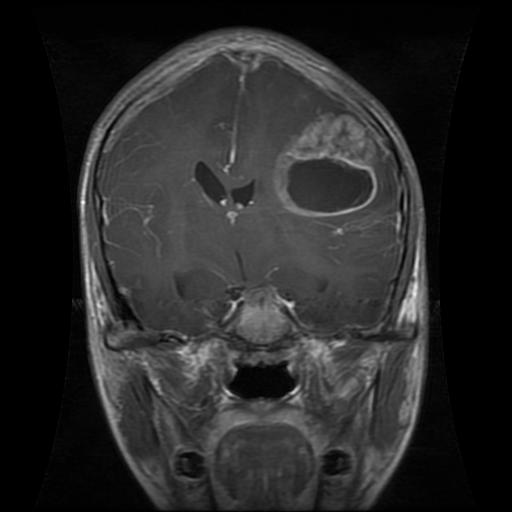
Label: glioma